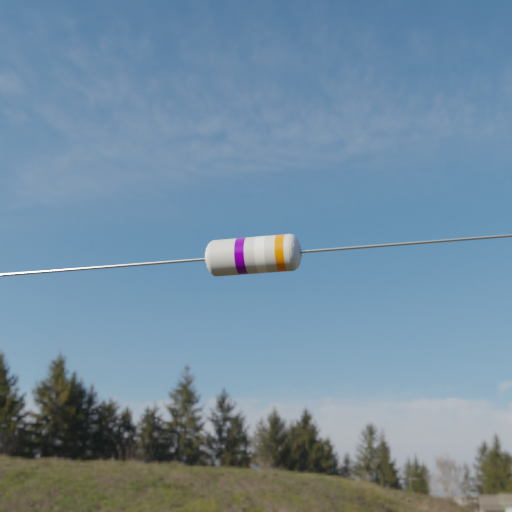
Resistor colour bands (in order): violet, white, orange